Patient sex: F
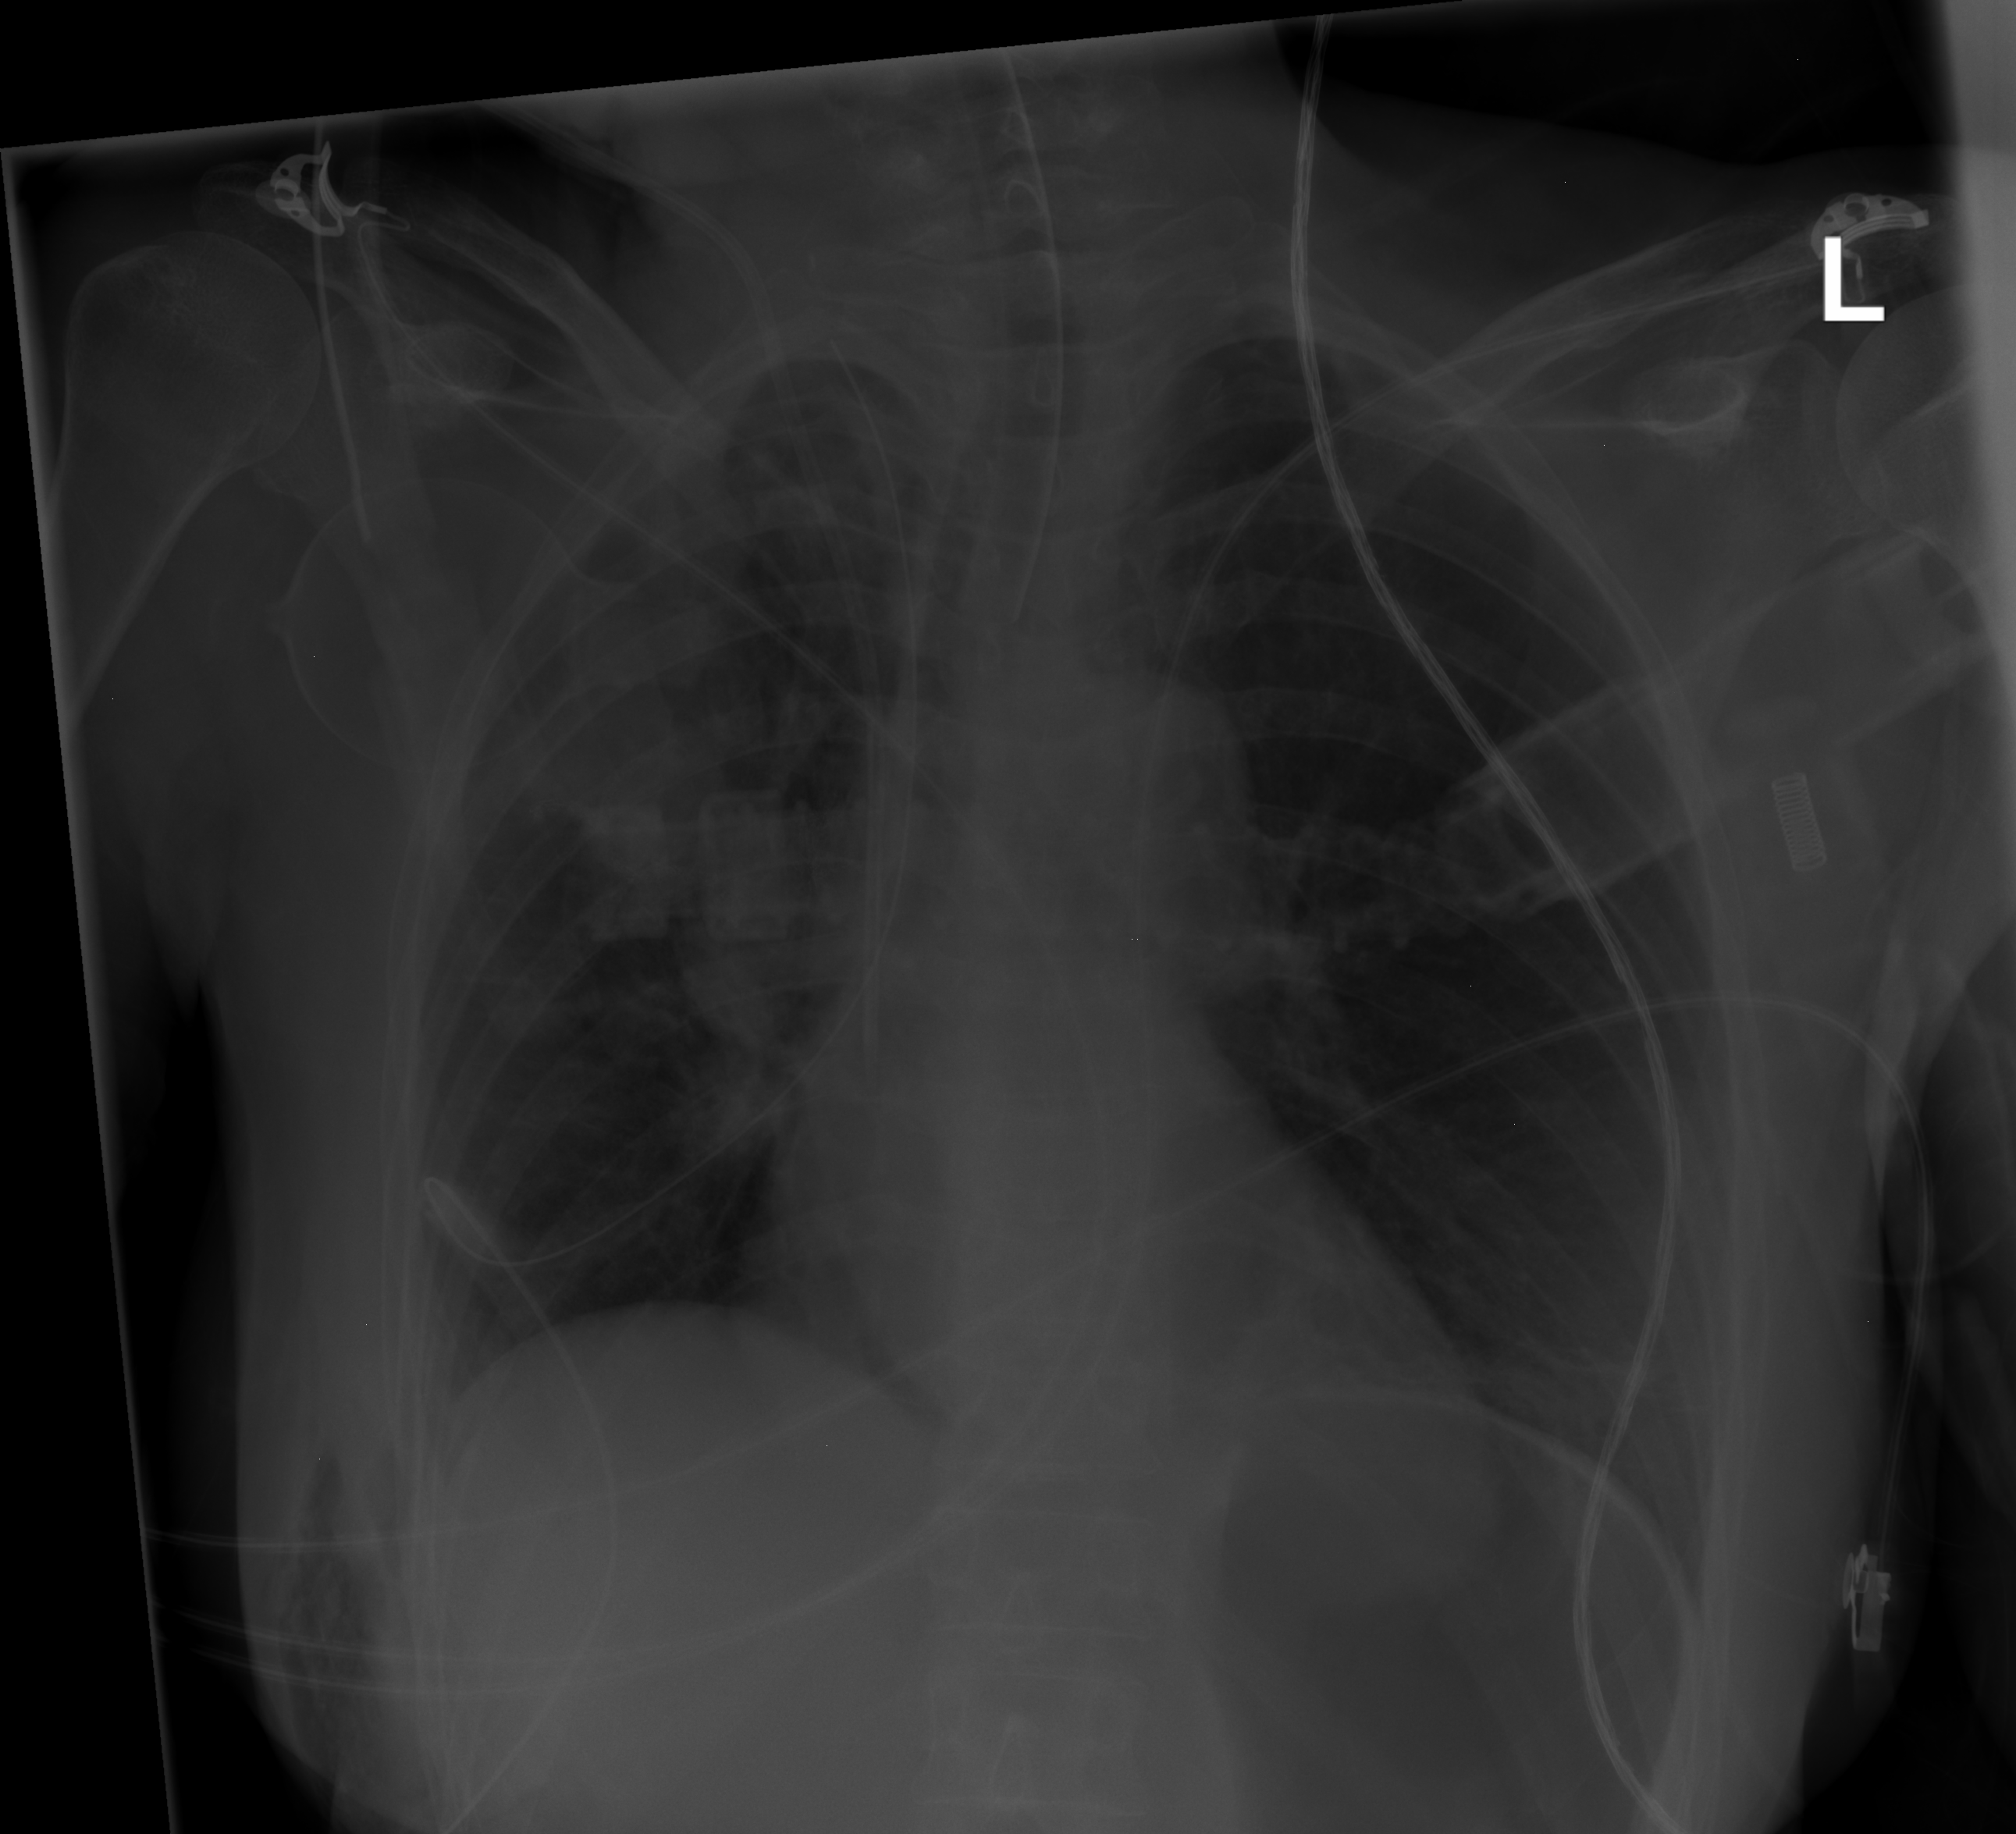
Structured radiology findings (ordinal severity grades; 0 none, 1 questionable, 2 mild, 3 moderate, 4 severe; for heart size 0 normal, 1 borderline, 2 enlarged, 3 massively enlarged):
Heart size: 0
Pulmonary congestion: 0
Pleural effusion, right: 0
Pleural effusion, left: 0
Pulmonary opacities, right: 2
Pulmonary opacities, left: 0
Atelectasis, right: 2
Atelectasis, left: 0